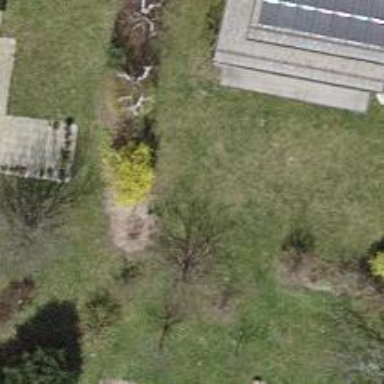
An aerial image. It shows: Garden with deciduous broadleaved trees.